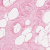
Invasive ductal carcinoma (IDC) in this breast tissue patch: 0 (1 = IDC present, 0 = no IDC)